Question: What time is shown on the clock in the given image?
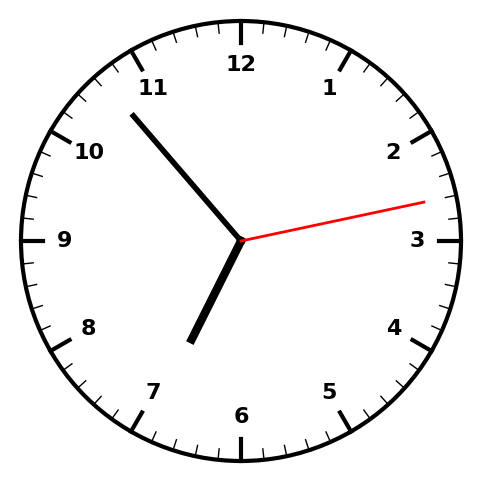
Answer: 06:53:13